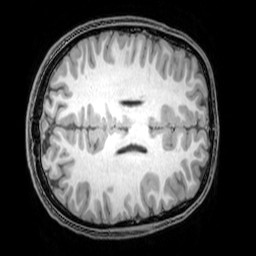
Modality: T1w
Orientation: axial
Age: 21
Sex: male
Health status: healthy
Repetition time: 0.081 s
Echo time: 0.037 s